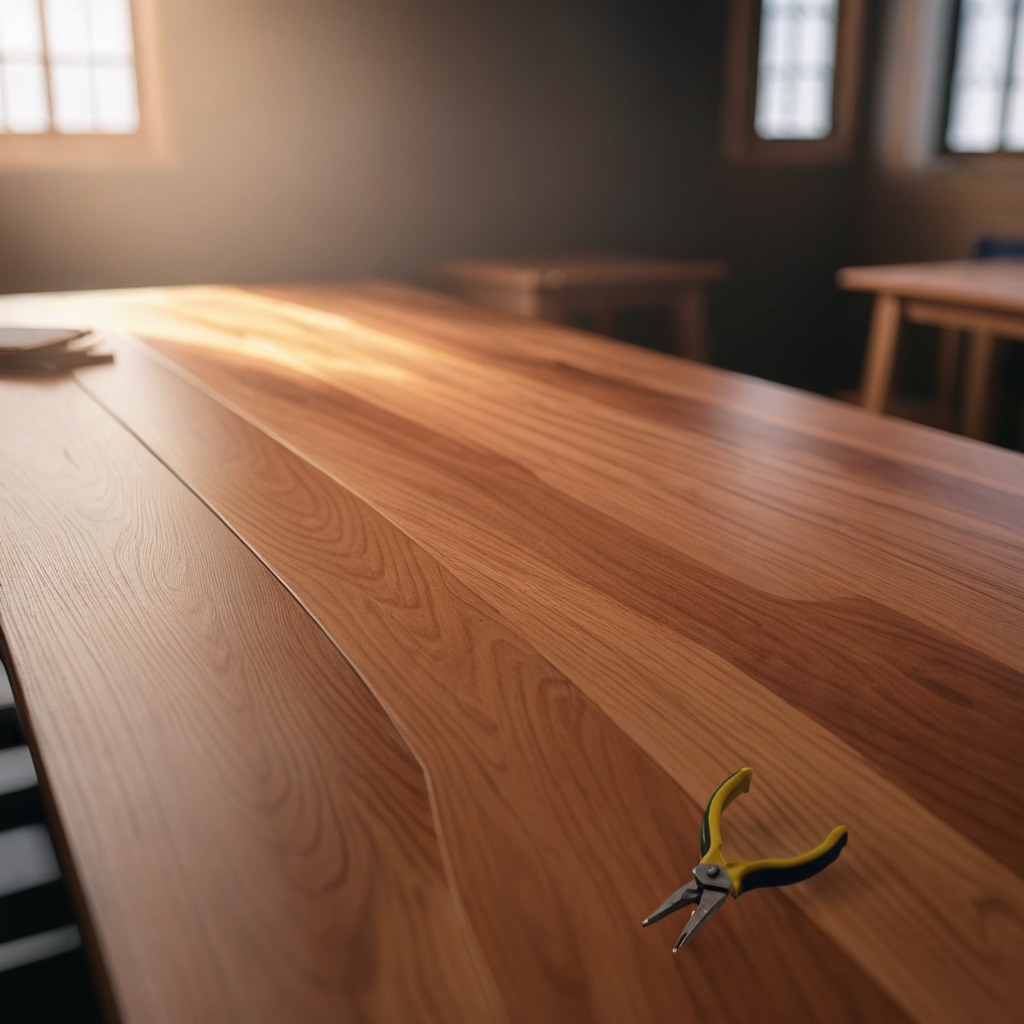
A plier lies on the wooden table in a carpentry studio with rich wood textures side lighting.